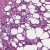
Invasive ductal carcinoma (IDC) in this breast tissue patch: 0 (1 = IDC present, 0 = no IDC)